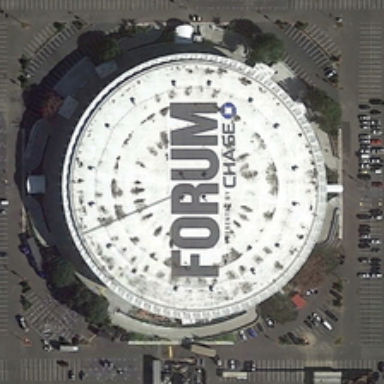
Parking lots are around a white circle center building .